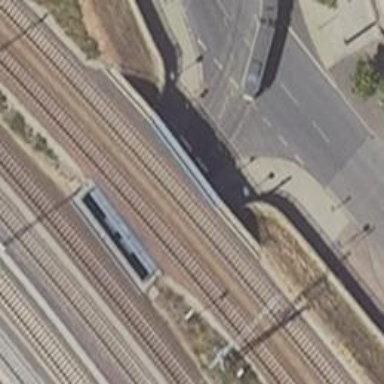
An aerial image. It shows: Tunnel for tram railway with electrified contact line.